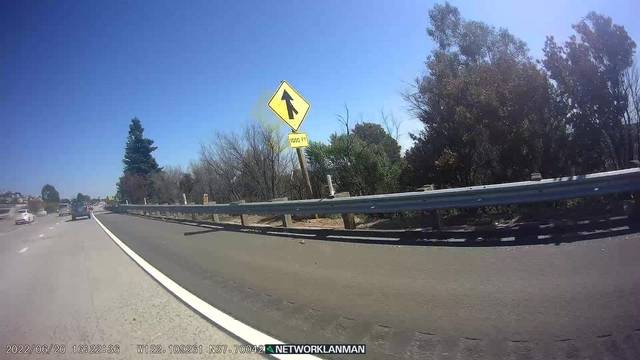
Region: United States
Coordinates: 37.7, -122.109